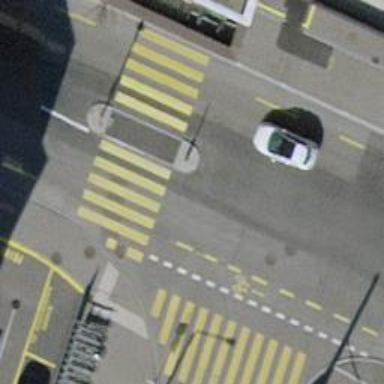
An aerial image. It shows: Uncontrolled zebra crossing with pedestrian island.